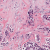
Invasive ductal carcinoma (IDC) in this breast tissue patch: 1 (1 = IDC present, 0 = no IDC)